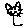
Label: cat